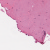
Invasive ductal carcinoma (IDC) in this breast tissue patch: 0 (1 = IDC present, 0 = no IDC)